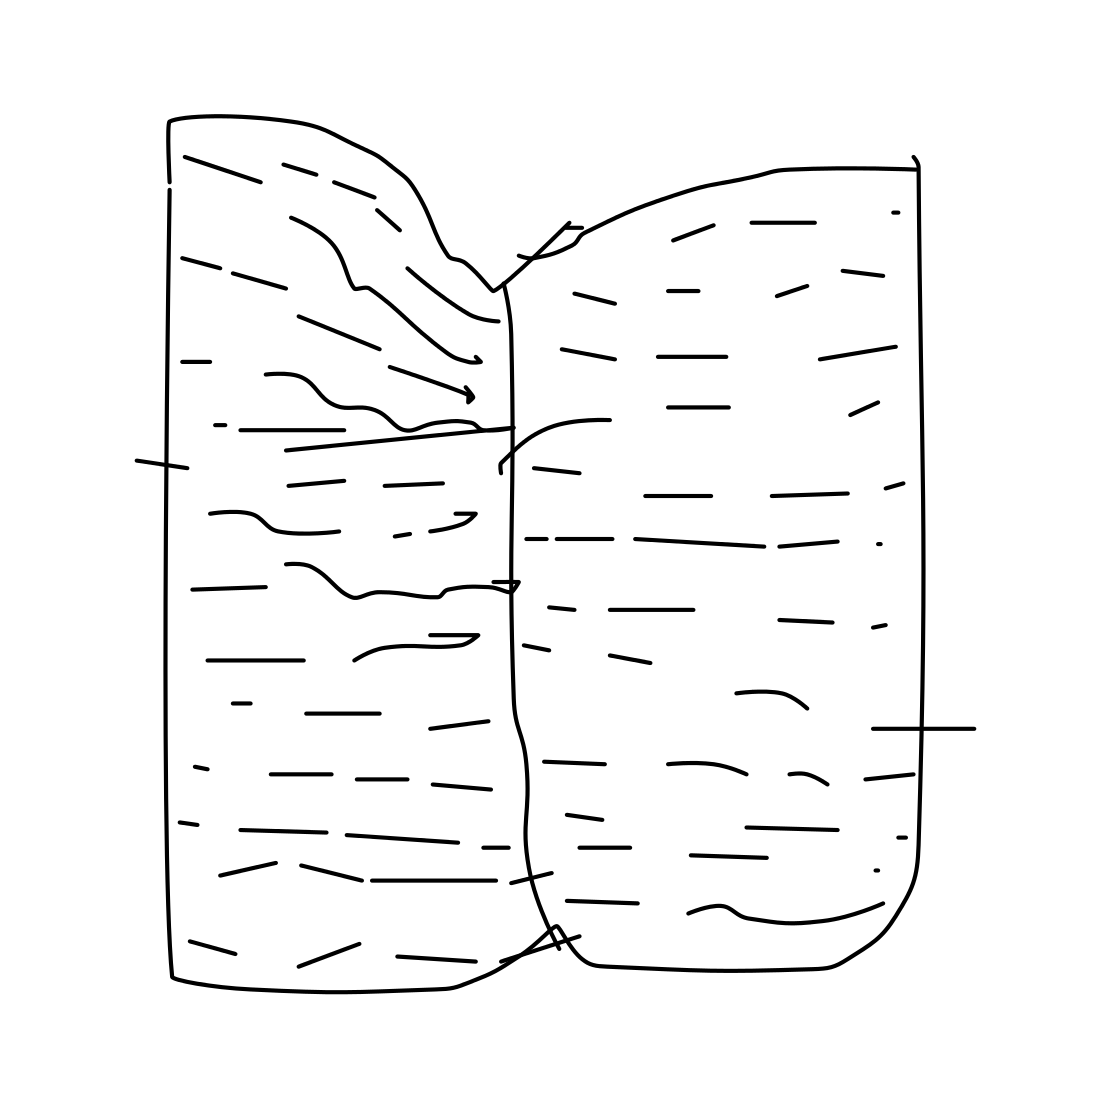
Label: book